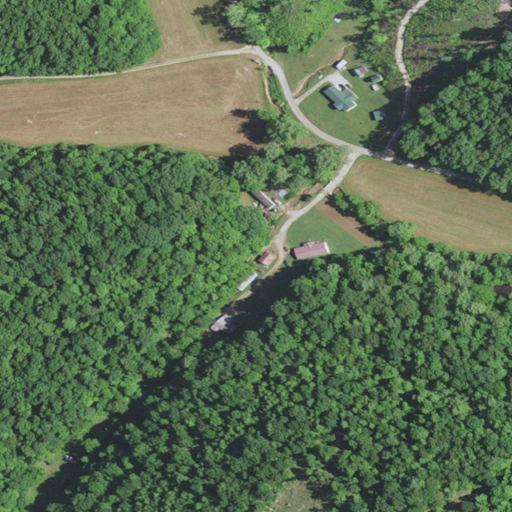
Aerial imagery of valley in Kentucky named Surrey Hollow containing deciduous forest, pasture, open development, mixed forest, low intensity development, and grassland